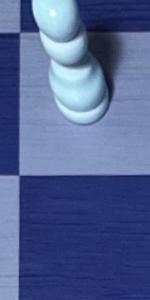
Label: Empty